Question: I have a DBMS_jobs which is scheduled to run a procedure FINDING_PROCEDURE at 6 am evey day. Can anyone tell me how can i change the start time so that it is scheduled to run at 9 am from tomorrow. Thanks in advance.

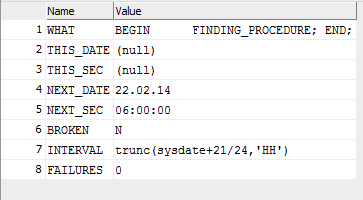
Answer: As I already mentioned in my comment - your job doesn't run at 6 am every day, it runs every 21 hours.
As a second remark, you should seriously consider switching to DBMS_SCHEDULER - it's so much nicer than DBMS_JOB.
Anyway, to let this job run at 9am every day, this should do the trick:
'''
DBMS_JOB.CHANGE (
job => your_job_id,
interval => 'trunc(sysdate) + 1 + 9/24');
'''